Field crop: maize
Growth stage: 1
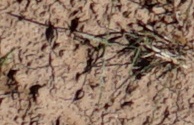
Species: lolium